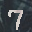
Label: 7